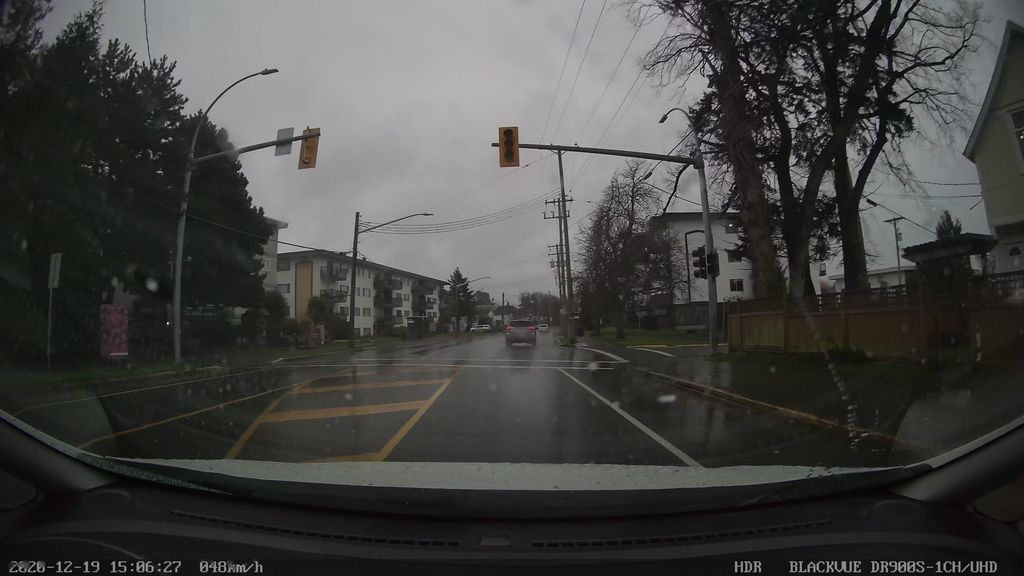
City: victoria